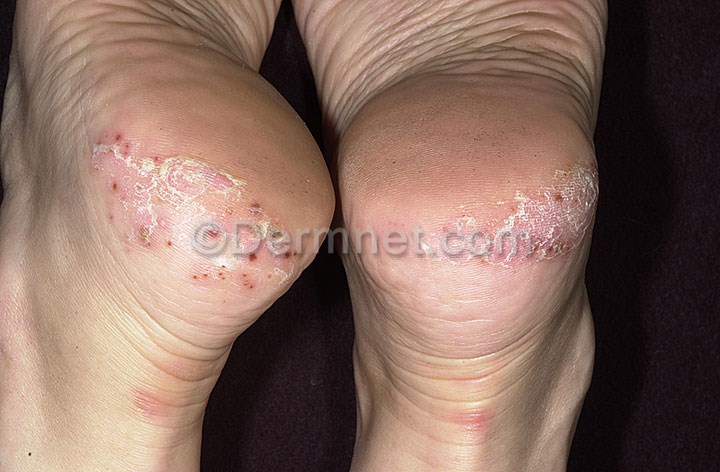
Disease: Psoriasis pictures Lichen Planus and related diseases